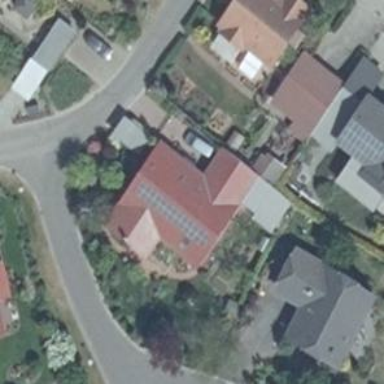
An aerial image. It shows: Solar photovoltaic panel generator producing electricity in small installation.